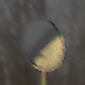
Verkehrszeichen: EndeSaemtlicherBegrenzungen
Umgebung: Outdoor, Nature
Tageszeit: MorningAfternoon
Wetter: PartlyCloudy
Licht: Natural
Jahreszeit: Winter
Kontrast: MediumContrast